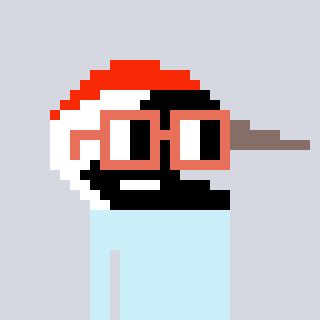
a pixel art character with square orange glasses, a crane-shaped head and a cold-colored body on a cool background